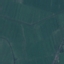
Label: Pasture